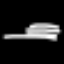
Label: line